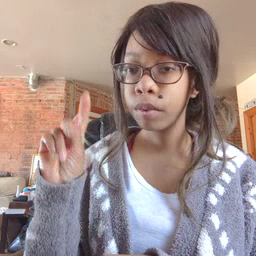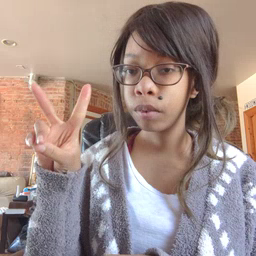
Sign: TV